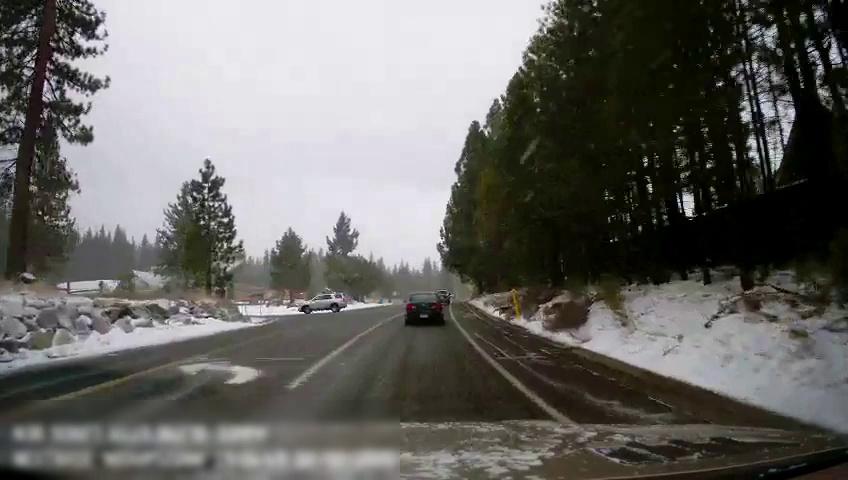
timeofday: Day
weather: Snowy
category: Drivable Space
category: Vehicles | SUV
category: Vehicles | Car
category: Vehicles | Car
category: Lanes | Opposite Lane
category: Lanes | Current Lane
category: Lanes | Current Lane
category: Lanes | Alternate Lane